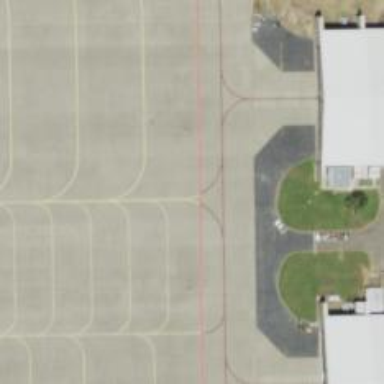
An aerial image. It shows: View of taxiway at the airport.